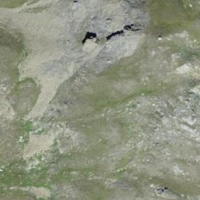
EUNIS habitat code: 31
Species observed at this site:
Achillea nana